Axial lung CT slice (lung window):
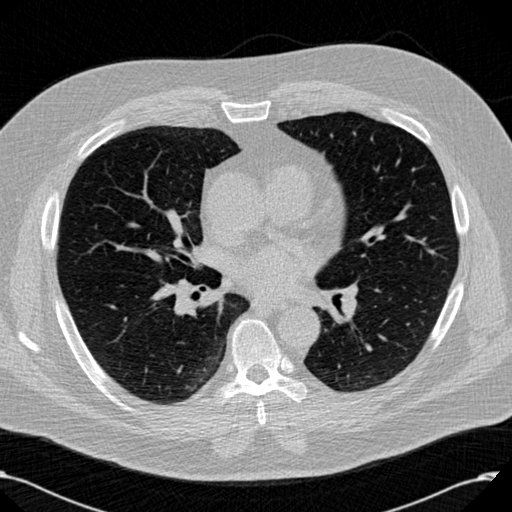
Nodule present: no